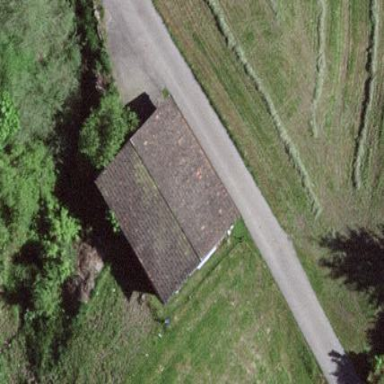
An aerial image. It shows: Farm auxiliary building.